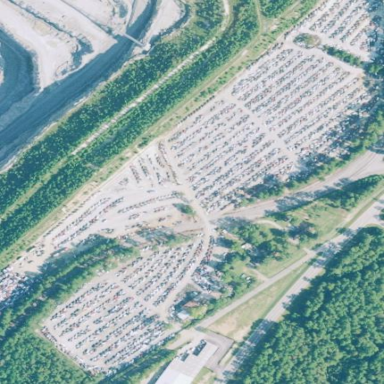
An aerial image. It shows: Scrap yard located in industrial area.